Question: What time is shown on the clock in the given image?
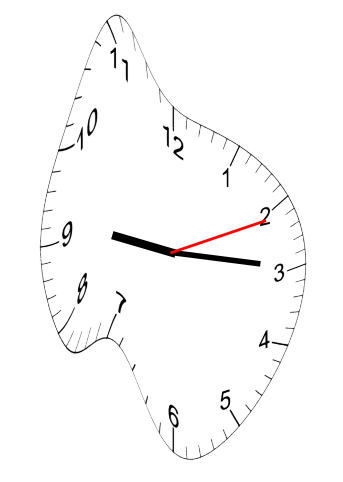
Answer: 09:15:11